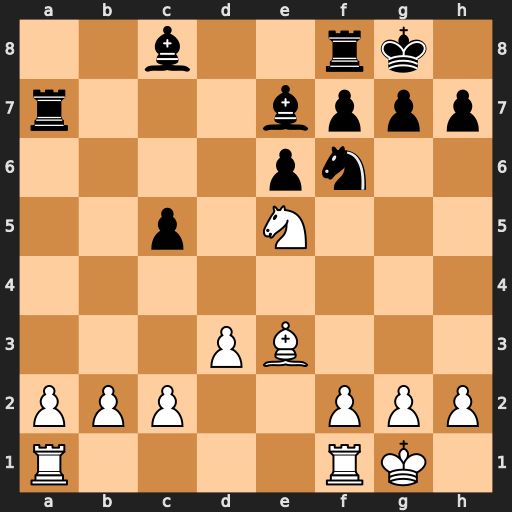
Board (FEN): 2b2rk1/r3bppp/4pn2/2p1N3/8/3PB3/PPP2PPP/R4RK1
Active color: w
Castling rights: -
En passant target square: -
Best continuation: Nc6 Rc7 Nxe7+ Rxe7 Bxc5